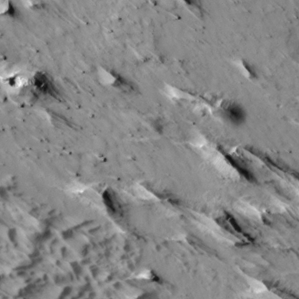
Label: non_frost